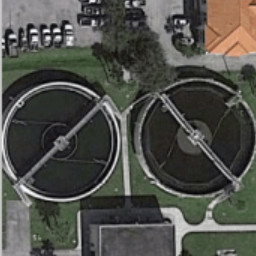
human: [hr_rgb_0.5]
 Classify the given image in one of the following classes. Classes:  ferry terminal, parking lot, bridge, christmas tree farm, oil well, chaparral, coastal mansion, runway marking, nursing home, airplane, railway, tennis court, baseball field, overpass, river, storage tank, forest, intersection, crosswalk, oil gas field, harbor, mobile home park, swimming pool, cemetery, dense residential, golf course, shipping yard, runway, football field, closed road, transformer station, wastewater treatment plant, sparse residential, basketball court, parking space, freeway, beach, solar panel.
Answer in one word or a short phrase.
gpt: wastewater treatment plant